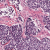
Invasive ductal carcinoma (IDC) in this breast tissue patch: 1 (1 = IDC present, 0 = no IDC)